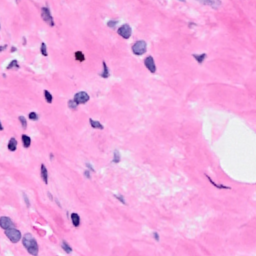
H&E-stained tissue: Breast